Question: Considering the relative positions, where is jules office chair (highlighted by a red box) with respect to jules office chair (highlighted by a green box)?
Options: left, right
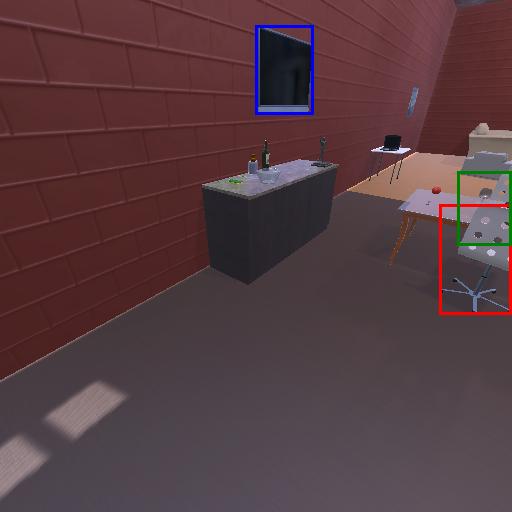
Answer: left